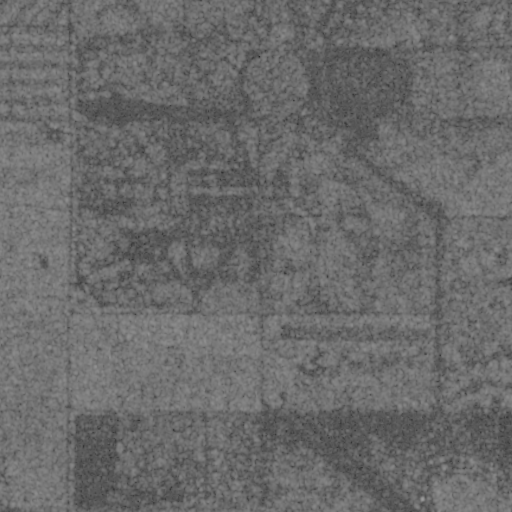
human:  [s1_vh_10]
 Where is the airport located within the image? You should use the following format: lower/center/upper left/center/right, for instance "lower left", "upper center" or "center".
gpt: The airport is located in the lower right of the image.
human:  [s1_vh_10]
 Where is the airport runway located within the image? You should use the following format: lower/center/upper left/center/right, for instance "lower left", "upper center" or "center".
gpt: The airport runway is located in the lower right of the image.
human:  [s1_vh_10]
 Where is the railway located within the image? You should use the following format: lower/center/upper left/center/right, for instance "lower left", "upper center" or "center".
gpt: The railway is located in the upper left of the image.
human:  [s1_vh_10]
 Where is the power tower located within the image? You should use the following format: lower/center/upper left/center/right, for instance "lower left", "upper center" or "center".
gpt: There is no power tower in the image.

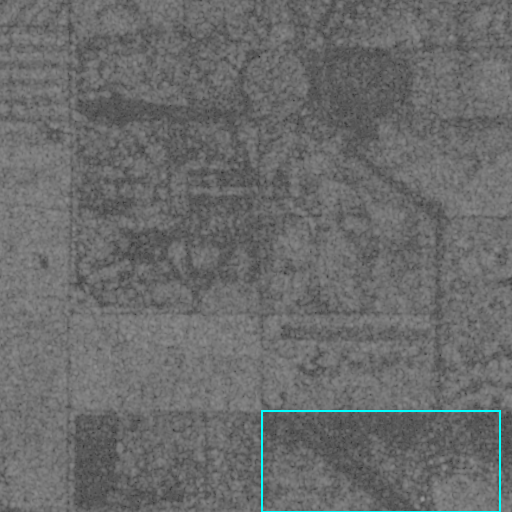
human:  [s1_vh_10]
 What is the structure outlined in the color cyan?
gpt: The structure outlined in cyan is an airport.
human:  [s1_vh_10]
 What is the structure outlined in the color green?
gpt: There is no green outline.